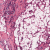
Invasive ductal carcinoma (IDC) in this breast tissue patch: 1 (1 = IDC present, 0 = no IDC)